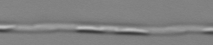
Label: Pseudo-nitzschia